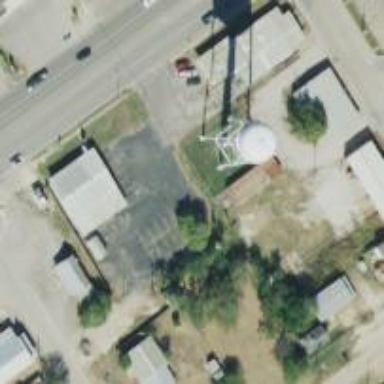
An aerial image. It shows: Water tower that is man-made.